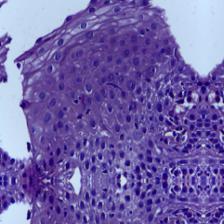
Diagnosis: Normal